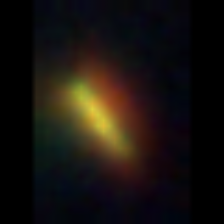
Taxon: Pennate
Group: Diatoms